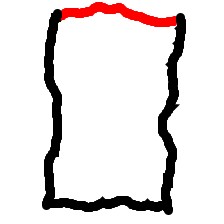
Shape: rectangle